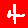
Digit: 4